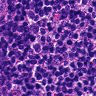
Metastatic tissue present: no